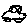
Label: car